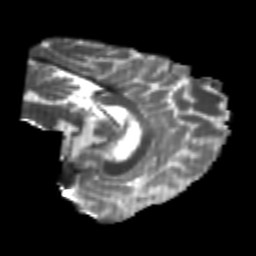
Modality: T2w
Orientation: sagittal
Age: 21
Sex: male
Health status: healthy
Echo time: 0.074 s